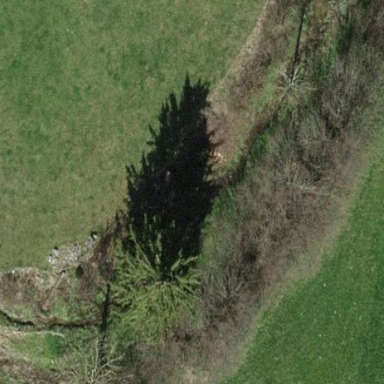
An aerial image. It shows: Hedge barrier surrounding scrubby natural area.